Interaction volume radius: 5 \u00c5
Interaction volume height: 10 \u00c5
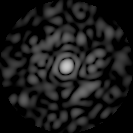
Disorder parameter: 0.8282